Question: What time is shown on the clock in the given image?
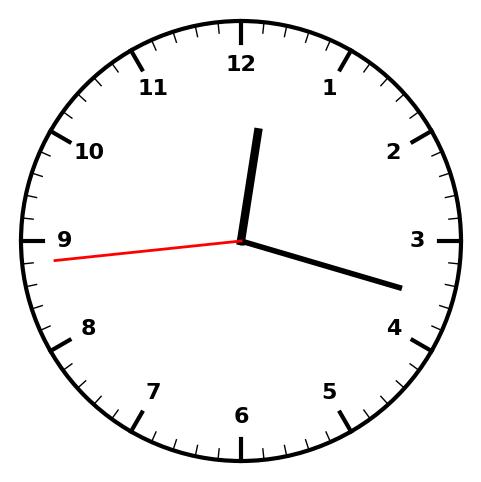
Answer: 12:17:44